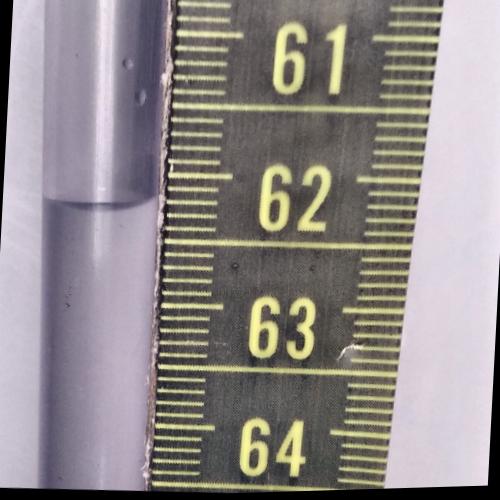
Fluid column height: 62.2 cm